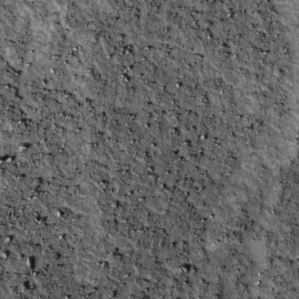
Label: non_frost